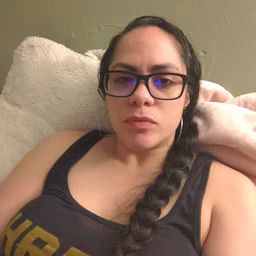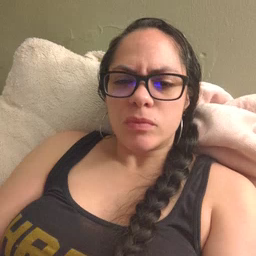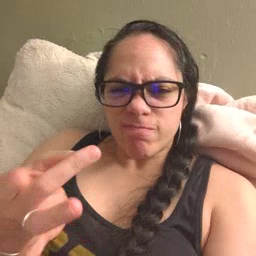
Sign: sticky